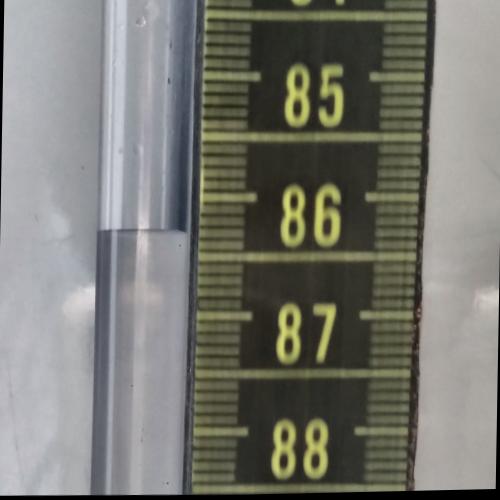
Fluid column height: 86.3 cm